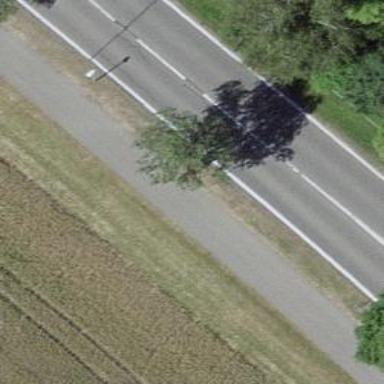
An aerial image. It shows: Avenue of trees.